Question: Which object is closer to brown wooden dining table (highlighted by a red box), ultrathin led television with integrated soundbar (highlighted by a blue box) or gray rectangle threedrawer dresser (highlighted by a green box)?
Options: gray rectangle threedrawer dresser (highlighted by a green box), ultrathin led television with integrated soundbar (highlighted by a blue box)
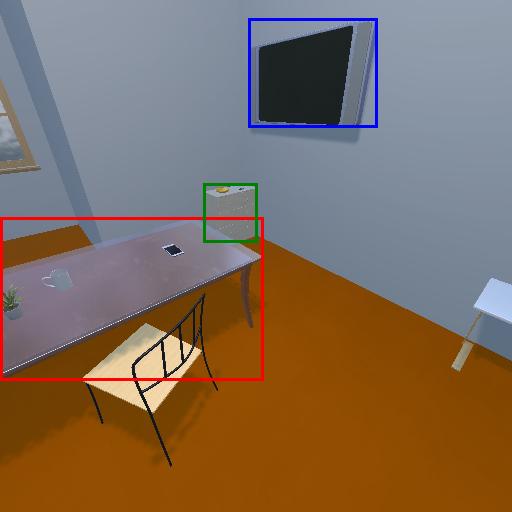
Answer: gray rectangle threedrawer dresser (highlighted by a green box)